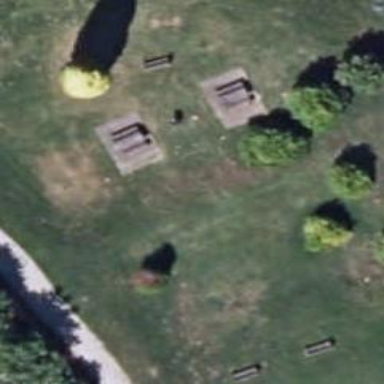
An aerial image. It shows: Picnic table located in leisure land area.